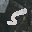
Label: 5